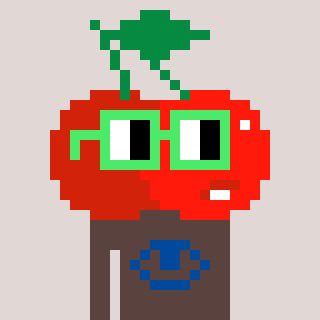
a pixel art character with square light green glasses, a cherry-shaped head and a darkbrown-colored body on a warm background